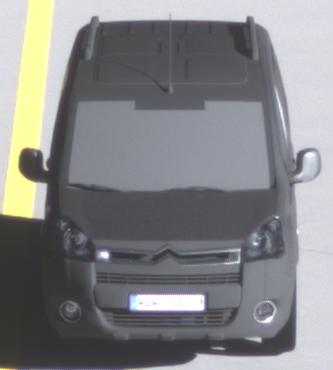
Make: Citroen
Model: Berlingo Kombi VTi 120
Detailed model: Berlingo (II) Kombi
Model produced from: 2009/12
Model produced until: 2012/03
Doors: 5
Color: gray
Road condition: dry road
Daytime: morning or afternoon
Contrast: high contrast